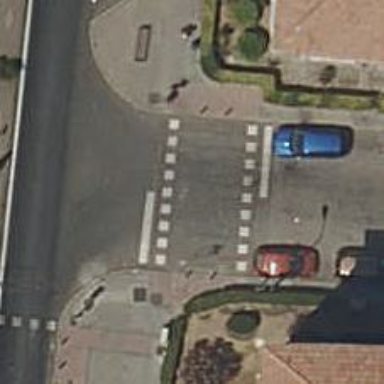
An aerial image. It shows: Road crossing with traffic signals.